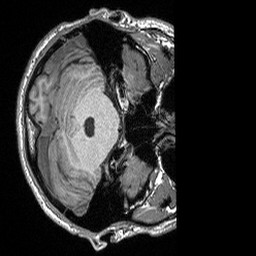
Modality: T1w
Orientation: axial
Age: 24
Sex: male
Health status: healthy
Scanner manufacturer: siemens
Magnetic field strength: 3 T
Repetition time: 2.3 s
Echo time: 0.00298 s